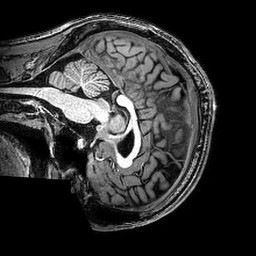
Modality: T1w
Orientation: sagittal
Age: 24
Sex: male
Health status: healthy
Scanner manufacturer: philips
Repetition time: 0.008199 s
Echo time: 0.00377 s